Interaction volume radius: 10 \u00c5
Interaction volume height: 30 \u00c5
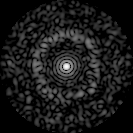
Disorder parameter: 0.8192